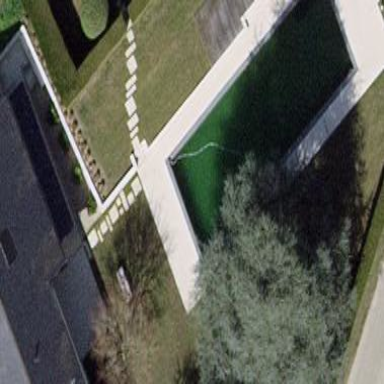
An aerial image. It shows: Swimming pool located in leisure land.